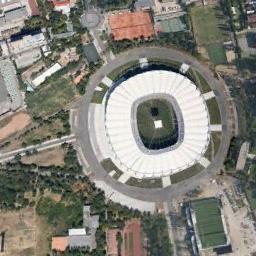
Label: stadium